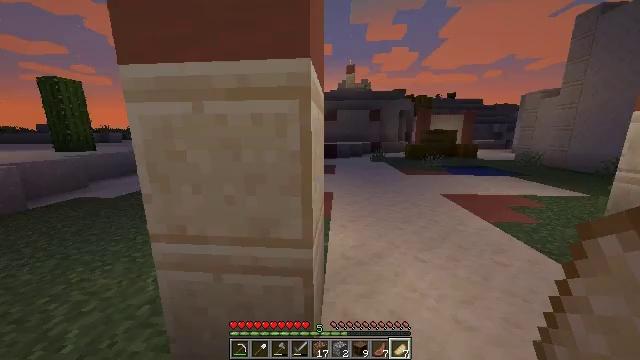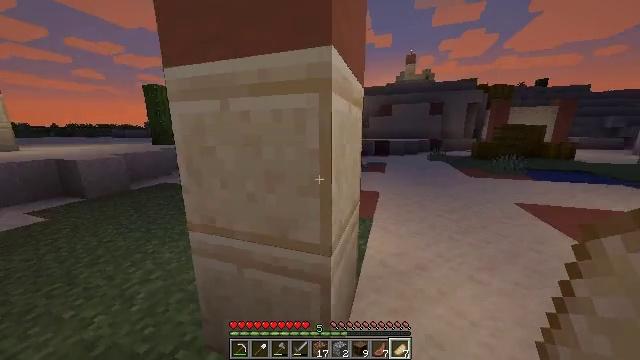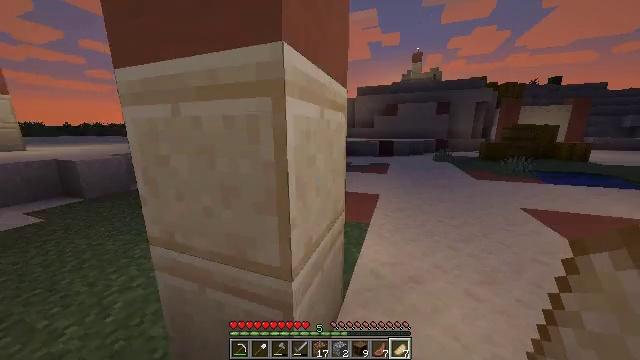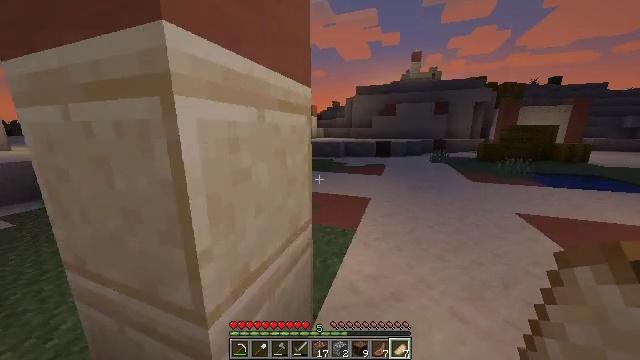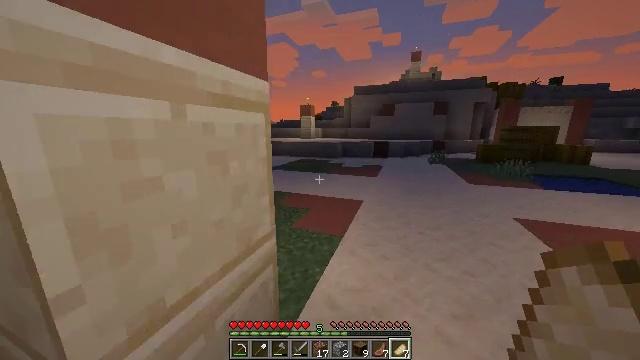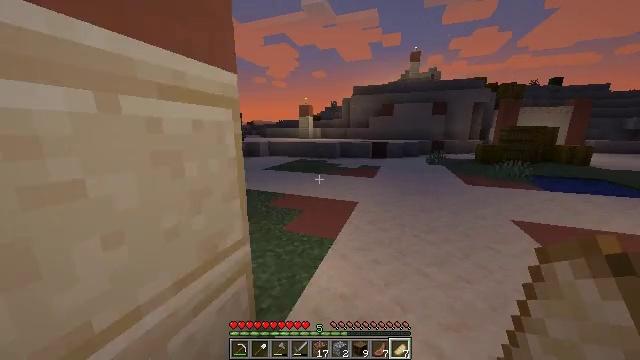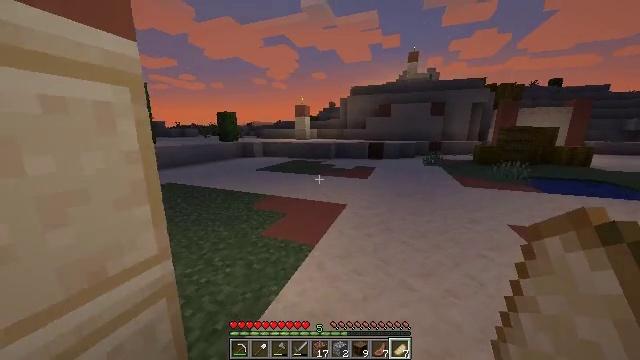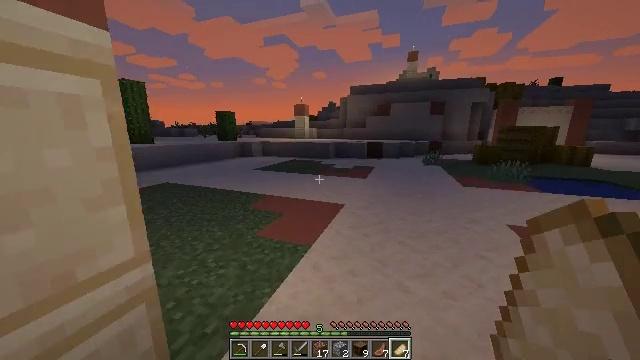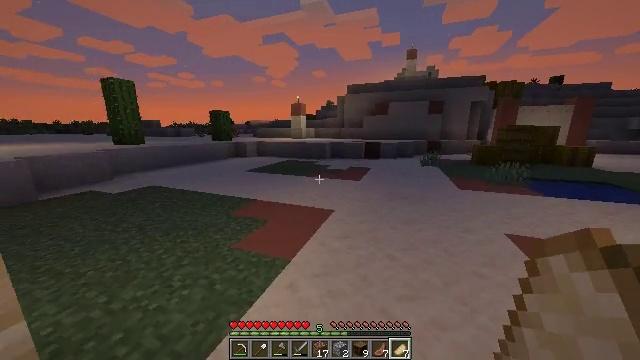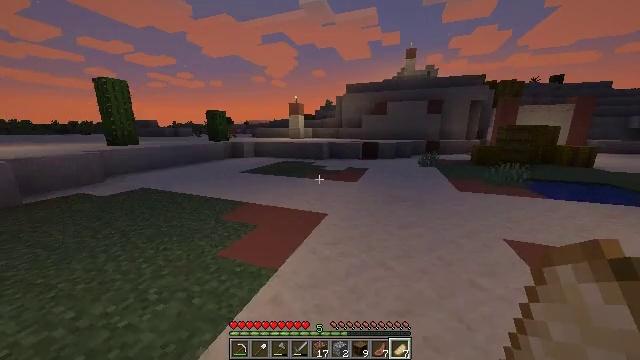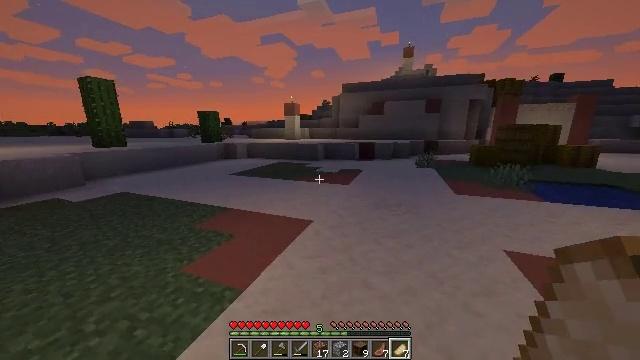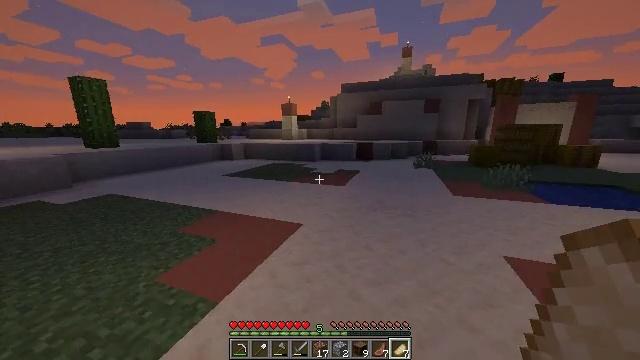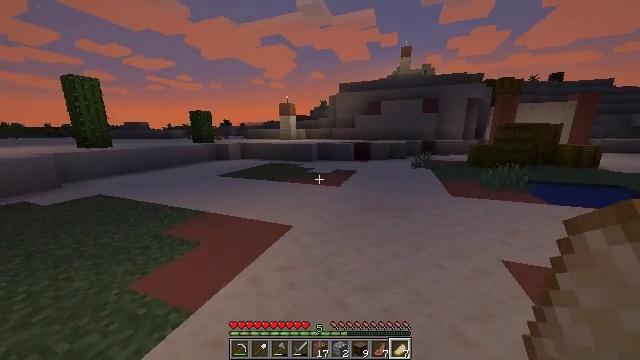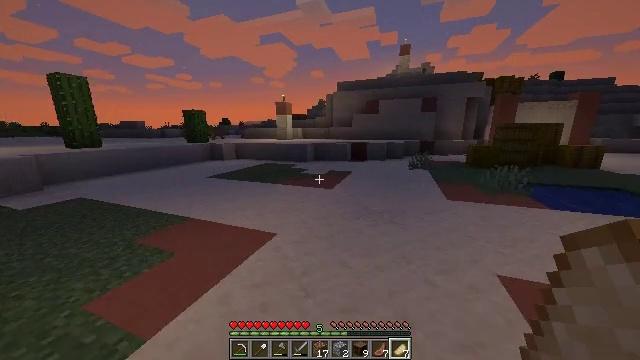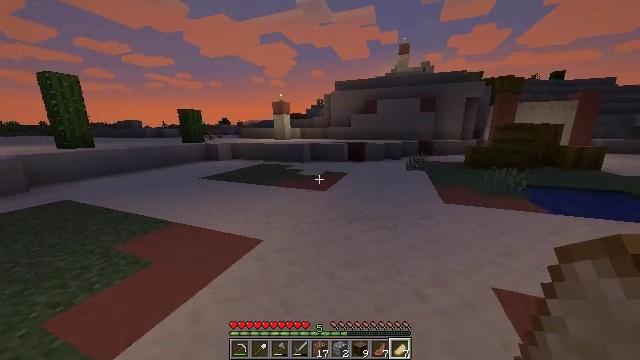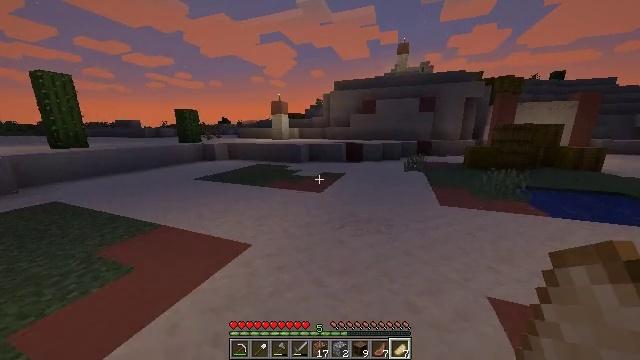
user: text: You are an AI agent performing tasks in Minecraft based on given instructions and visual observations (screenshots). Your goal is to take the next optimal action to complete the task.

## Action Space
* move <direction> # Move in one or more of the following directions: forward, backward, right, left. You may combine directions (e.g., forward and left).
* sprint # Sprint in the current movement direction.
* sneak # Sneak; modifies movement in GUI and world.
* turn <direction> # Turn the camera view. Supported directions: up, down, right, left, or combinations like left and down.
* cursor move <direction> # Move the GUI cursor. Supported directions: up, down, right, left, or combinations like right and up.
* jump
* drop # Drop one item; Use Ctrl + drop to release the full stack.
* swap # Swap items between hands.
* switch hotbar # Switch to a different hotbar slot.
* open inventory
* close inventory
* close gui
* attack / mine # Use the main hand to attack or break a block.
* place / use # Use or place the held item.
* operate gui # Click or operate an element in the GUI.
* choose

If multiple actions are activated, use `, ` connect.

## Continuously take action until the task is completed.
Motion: motion action
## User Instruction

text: Collect a hay block for crafting.
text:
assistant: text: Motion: move forward and move right, sprint, turn left
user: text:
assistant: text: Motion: move forward and move right, sprint, turn left
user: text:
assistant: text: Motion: move forward and move right, sprint
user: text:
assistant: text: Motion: move forward and move right, sprint
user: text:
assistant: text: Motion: move forward and move right, sprint
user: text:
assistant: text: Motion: move forward and move right, sprint
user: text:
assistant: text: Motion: move forward and move right, sprint
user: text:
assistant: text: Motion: move forward and move right, sprint
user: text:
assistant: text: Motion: move forward and move right, sprint
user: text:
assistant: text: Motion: move forward and move right, sprint
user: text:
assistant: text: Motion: move forward and move right, sprint
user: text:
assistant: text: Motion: move forward and move right, sprint
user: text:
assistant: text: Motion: move forward and move right, sprint
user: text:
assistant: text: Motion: move forward and move right, sprint
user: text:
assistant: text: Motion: move forward and move right, sprint
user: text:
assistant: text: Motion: move forward and move right, sprint
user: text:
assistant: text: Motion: move forward and move right, sprint
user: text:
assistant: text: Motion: move forward and move right, sprint
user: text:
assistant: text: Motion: move forward and move right, sprint
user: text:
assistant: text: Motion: move forward, sprint
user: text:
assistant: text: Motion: move forward, sprint
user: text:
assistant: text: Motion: move forward, sprint, turn right and down
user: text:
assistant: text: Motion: move forward, sprint, turn right
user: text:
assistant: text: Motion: move forward, sprint, turn right
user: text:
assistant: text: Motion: move forward, sprint, turn right
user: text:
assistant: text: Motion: move forward, sprint, turn right
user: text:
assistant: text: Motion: move forward, sprint
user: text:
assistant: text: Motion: move forward, sprint
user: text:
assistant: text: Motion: move forward, sprint
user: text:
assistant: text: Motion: move forward, sprint